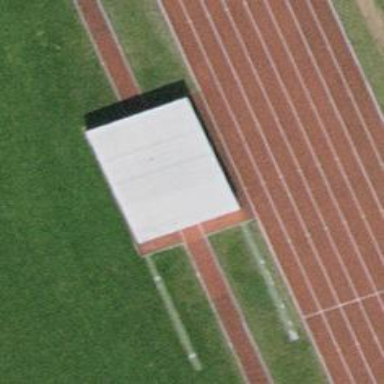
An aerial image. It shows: Tartan track used for pole vault in athletics.